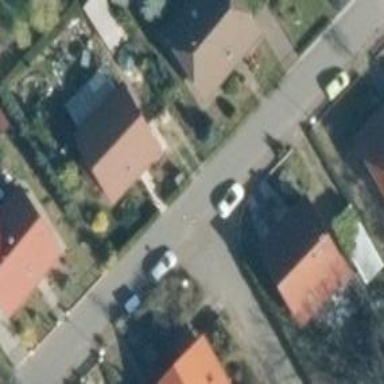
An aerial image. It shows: Living street.